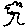
Label: tree